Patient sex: M
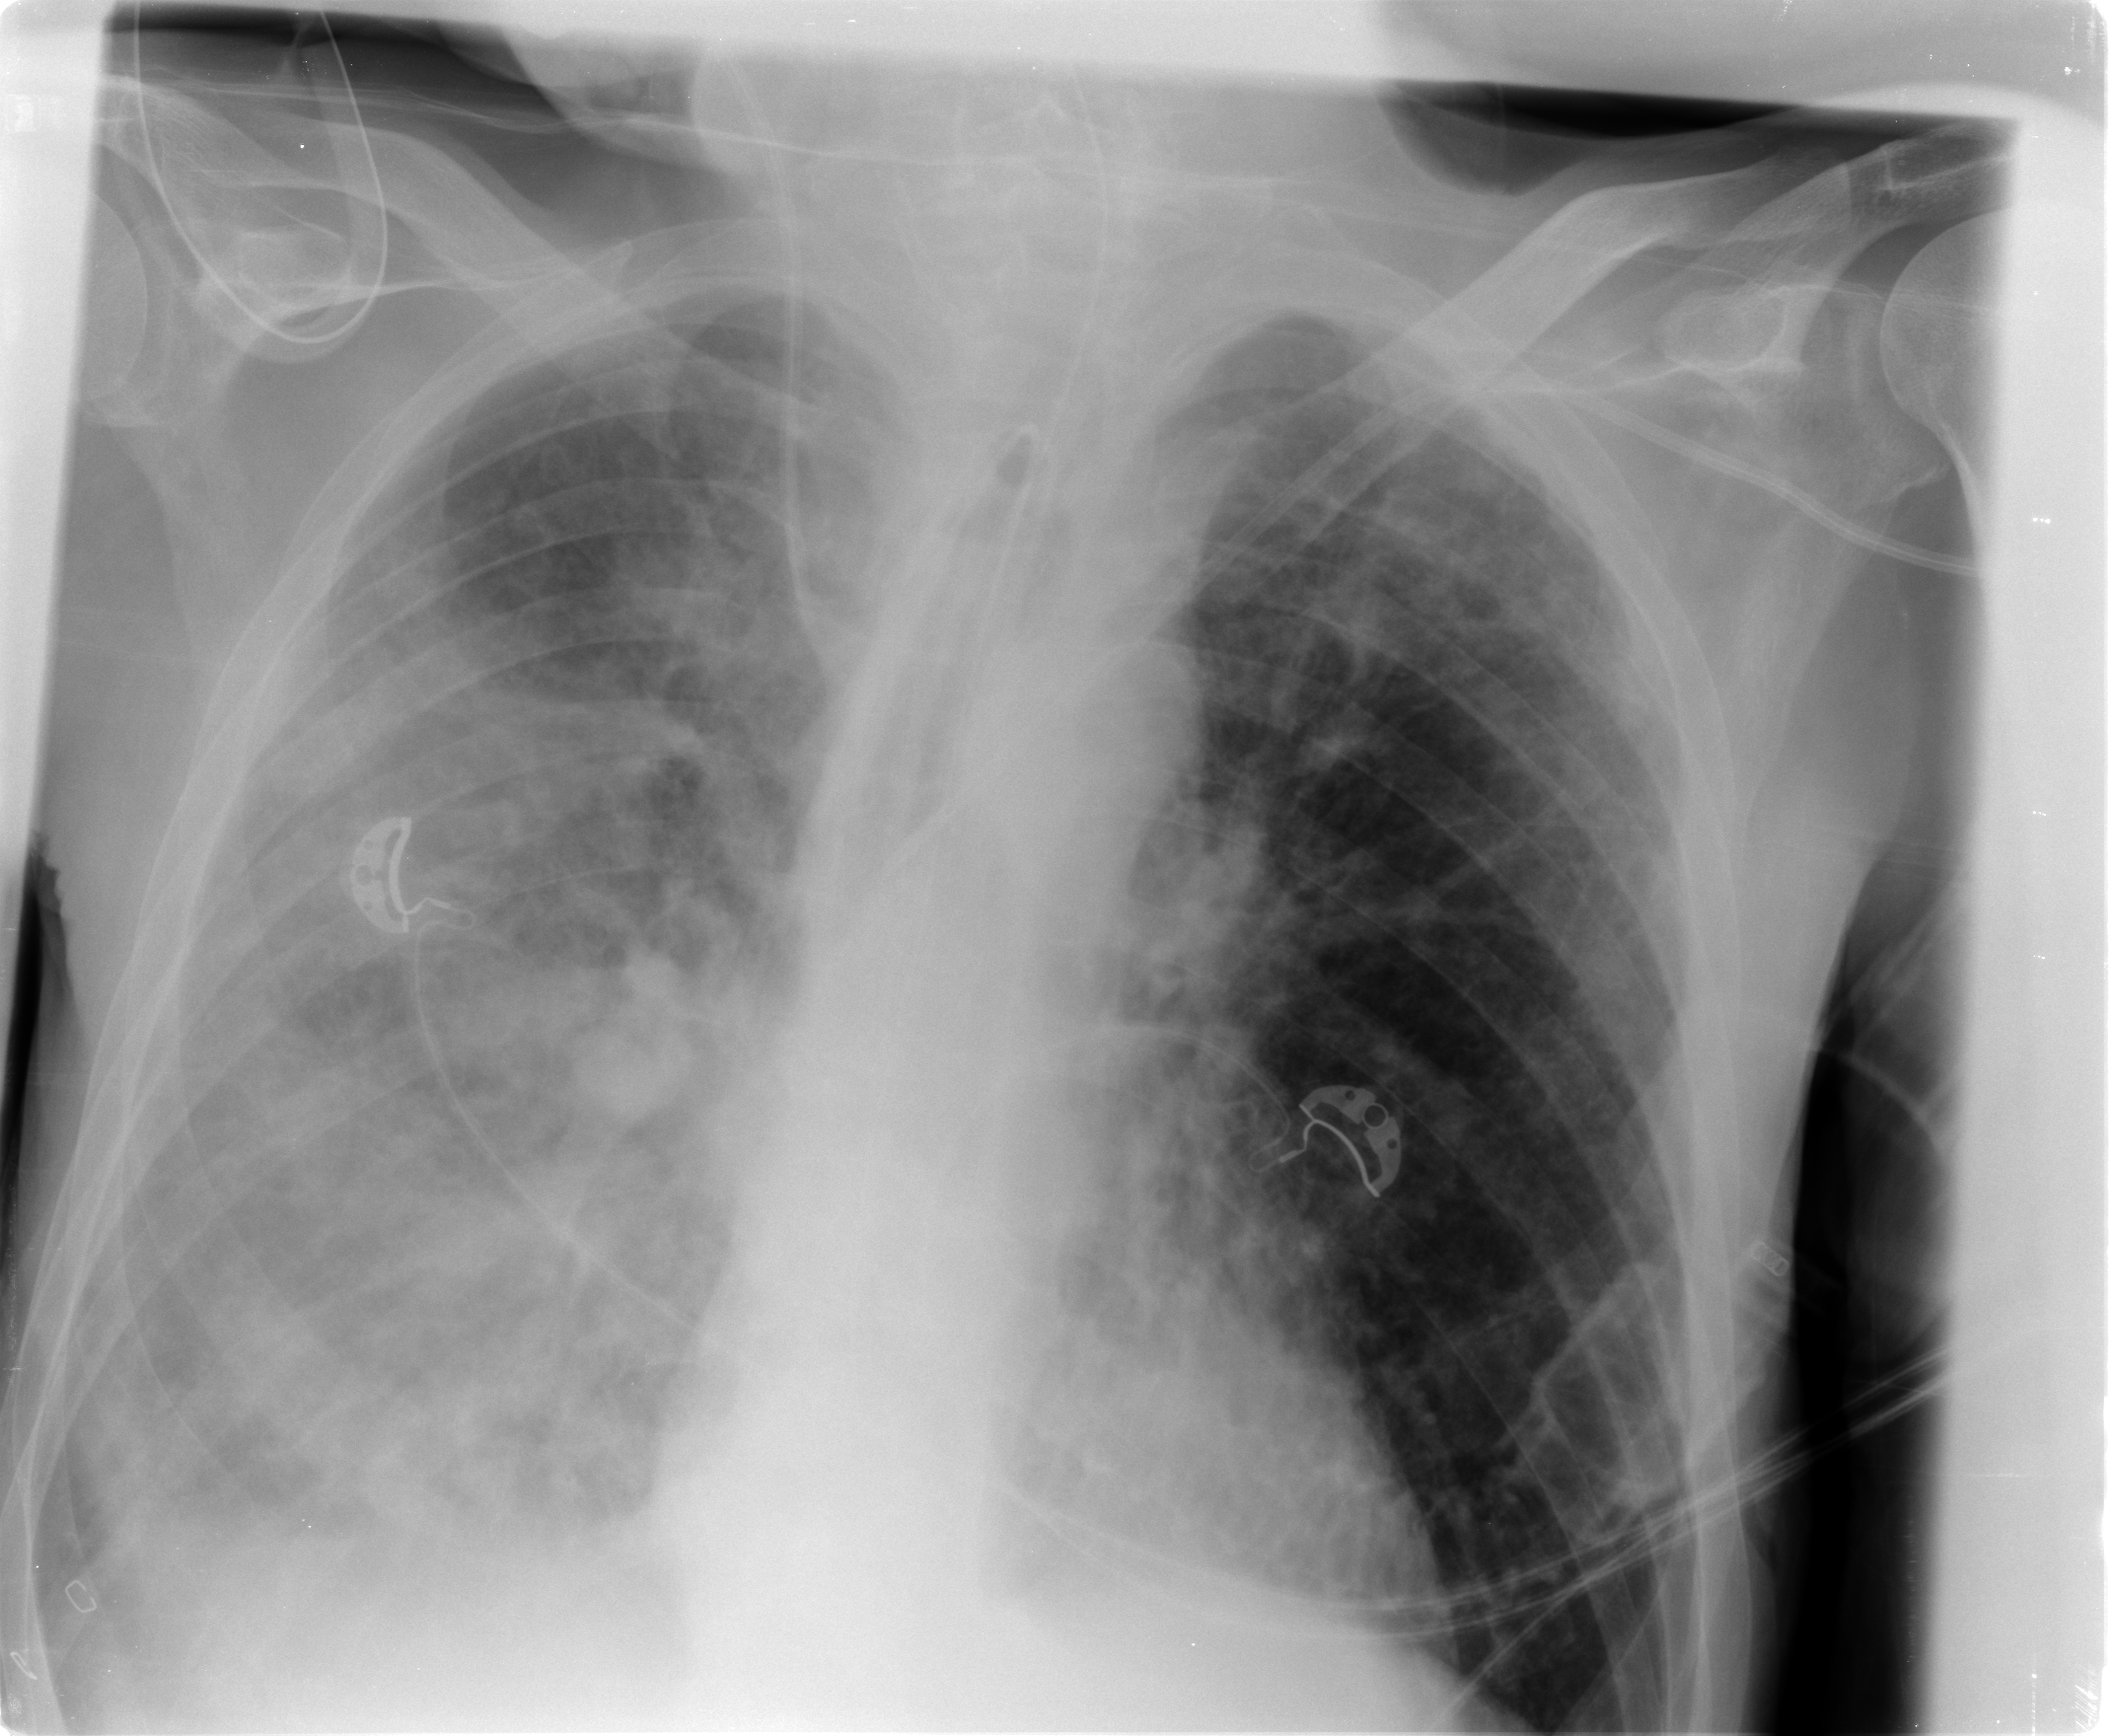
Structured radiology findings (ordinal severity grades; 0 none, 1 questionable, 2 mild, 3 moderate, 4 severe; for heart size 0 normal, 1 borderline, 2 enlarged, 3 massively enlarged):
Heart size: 0
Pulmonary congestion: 0
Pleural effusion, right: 1
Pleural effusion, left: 0
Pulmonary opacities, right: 3
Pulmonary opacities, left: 2
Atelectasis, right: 2
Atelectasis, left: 2